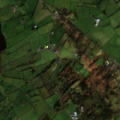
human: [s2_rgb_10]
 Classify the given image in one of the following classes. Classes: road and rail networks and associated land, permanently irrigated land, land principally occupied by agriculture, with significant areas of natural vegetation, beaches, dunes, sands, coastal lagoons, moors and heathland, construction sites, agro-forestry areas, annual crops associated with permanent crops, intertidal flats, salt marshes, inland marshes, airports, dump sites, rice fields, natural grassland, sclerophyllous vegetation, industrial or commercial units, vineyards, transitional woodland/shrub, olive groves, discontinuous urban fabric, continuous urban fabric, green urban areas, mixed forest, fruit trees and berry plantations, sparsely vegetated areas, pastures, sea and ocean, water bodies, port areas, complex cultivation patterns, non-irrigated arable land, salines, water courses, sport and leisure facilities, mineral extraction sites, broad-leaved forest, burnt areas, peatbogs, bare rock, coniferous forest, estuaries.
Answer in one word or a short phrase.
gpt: pastures